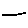
Label: line